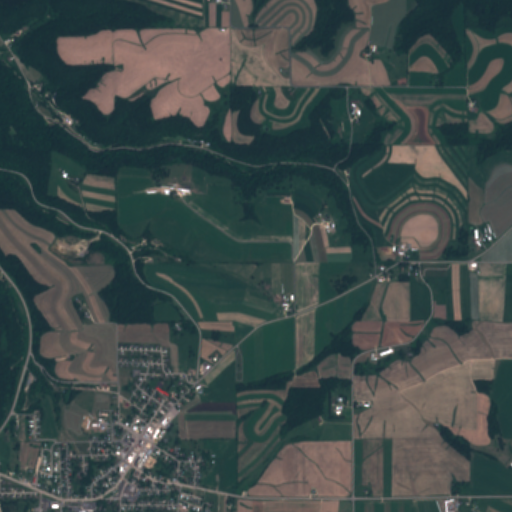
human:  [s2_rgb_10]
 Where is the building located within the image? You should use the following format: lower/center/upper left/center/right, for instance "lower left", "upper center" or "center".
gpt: The building is located in the lower left of the image.
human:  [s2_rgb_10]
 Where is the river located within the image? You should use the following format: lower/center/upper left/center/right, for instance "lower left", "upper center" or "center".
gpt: The river is located in the lower left of the image.
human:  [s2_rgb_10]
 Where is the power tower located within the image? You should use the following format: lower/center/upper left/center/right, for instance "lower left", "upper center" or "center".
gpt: There is no power tower in the image.